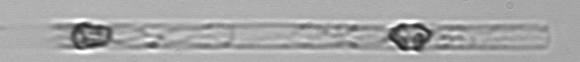
Label: Dactyliosolen_blavyanus